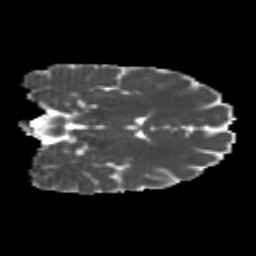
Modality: MD
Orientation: coronal
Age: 23
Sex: female
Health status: healthy
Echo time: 0.074 s